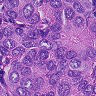
Metastatic tissue present: yes